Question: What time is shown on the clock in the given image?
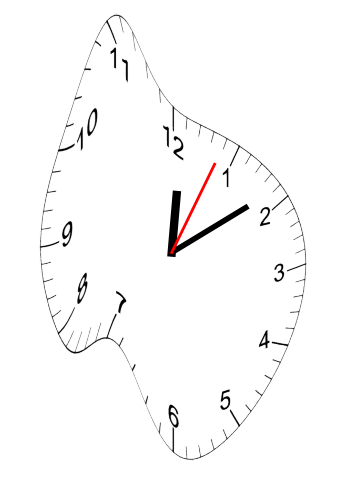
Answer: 12:09:04